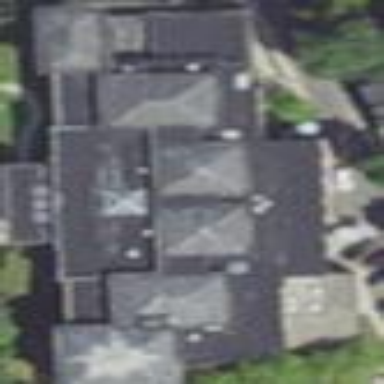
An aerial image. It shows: Courthouse building.